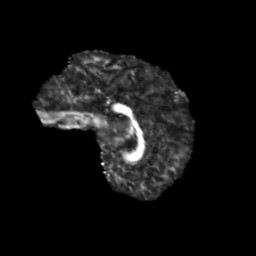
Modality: FA
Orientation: sagittal
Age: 13
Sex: male
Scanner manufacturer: siemens
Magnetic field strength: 3 T
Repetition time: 3.8 s
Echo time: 0.07 s